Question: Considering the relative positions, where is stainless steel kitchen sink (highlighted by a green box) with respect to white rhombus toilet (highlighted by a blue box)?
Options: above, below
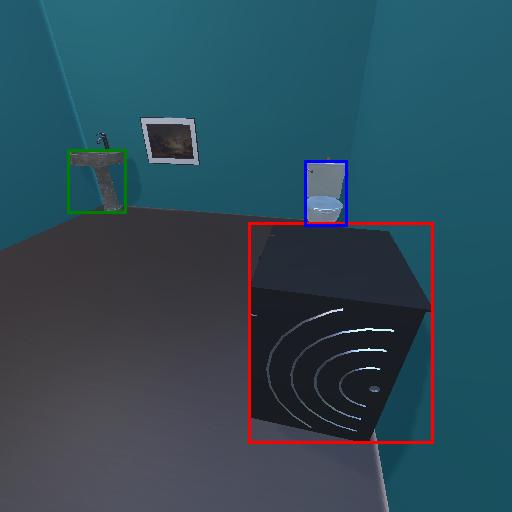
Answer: above